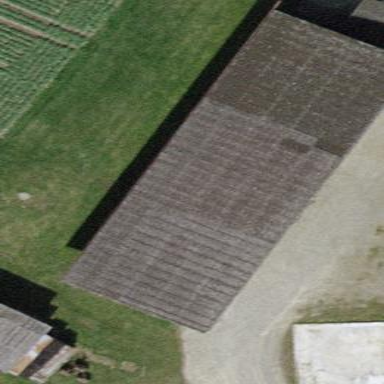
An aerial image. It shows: View of roof of building.